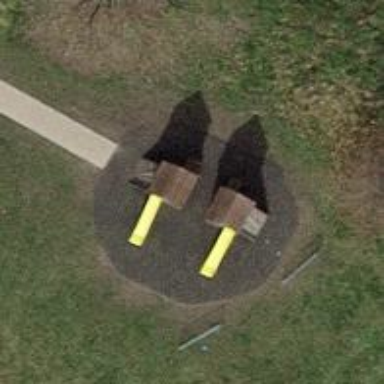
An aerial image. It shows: Playground with playhouse.